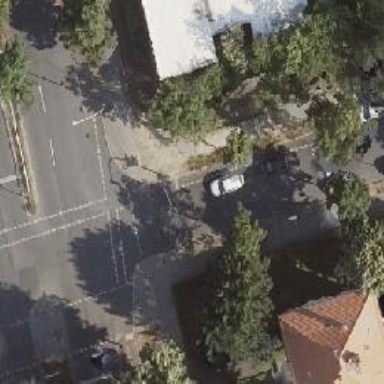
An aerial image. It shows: Road with traffic signals controlling the flow of traffic.